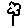
Label: flower